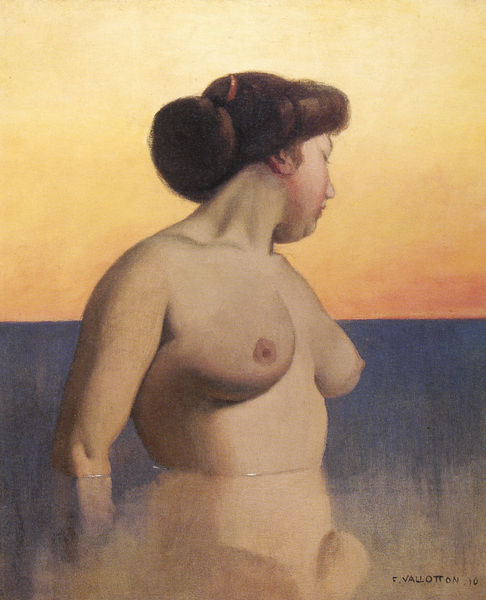
Titel: Badende im Wasser
Künstler: Félix Vallotton
Standort: Luzern
Institution: Kunstmuseum
Schlagwörter: akt, blau, gemälde, haut, himmel, kopf, körper, meer, nackt, wasser, baden, badende, gelb, ocker, see, braun, brust, busen, frankreich, frau, frisur, haar, hintergrund, mund, nase, ohr, orange, profil, blick, dame, rot, malerei, arm, arme, band, gesicht, knoten, bild, hals, porträt, signatur, spiegel, horizont, nass, sonnenaufgang, spiegelung, sonne, gold, haare, schulter, taille, brüste, dutt, vallotton, valloton, spiegelbild, kamm, valotton, sonnenuntergang, haarband, nacken, women, büste, brustwarze, brustwarzen, oberkörper, abendrot, oben, unten, f.vallotton, felix, abgewandt, abwenden, bad, ellebogen, errötet, haarspange, haarsprange, muskulös, spange, haarknoten, badend, torso, text, gedreht, böau, seitenprofil, hüfte, nude, water, abgewendet, porträit, aktbild, nippel, sunset, sunrise, anatomy, poträit, somber, boobs, goddes, vallott, 2010